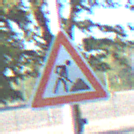
Verkehrszeichen: Arbeitsstelle
Umgebung: Outdoor, Urban
Tageszeit: MorningAfternoon
Wetter: Clear
Licht: Natural
Jahreszeit: NotSpecified
Kontrast: HighContrast